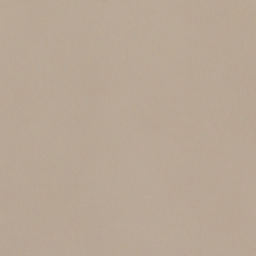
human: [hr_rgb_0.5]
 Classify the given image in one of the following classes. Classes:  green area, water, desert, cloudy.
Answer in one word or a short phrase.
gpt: cloudy